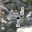
Label: 4